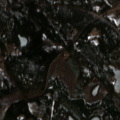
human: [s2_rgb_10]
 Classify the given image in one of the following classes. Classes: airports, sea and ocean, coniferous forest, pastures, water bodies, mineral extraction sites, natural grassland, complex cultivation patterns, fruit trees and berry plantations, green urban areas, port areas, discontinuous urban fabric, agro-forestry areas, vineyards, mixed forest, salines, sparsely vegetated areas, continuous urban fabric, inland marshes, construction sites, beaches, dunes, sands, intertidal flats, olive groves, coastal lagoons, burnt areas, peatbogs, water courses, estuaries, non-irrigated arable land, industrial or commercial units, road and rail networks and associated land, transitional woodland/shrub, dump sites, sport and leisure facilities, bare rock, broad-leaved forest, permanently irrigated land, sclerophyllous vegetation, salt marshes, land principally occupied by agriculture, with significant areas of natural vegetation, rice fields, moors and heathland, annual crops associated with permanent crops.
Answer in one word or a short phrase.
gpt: broad-leaved forest, coniferous forest, mixed forest, transitional woodland/shrub